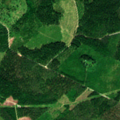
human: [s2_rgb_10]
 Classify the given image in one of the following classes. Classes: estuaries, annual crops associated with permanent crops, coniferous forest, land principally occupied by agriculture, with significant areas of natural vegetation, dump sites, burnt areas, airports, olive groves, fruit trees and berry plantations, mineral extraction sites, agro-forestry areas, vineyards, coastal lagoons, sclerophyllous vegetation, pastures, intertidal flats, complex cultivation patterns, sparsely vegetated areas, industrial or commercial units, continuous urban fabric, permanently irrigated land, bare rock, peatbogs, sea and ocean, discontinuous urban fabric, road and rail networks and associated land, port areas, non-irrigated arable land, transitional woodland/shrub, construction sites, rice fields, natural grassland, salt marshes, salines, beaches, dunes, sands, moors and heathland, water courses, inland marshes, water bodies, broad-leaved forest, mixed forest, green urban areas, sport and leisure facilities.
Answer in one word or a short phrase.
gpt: broad-leaved forest, coniferous forest, mixed forest, transitional woodland/shrub